Question: I have a GridView that I am using to display some contents:
'''
<asp:GridView ID="GridView1" AllowSorting="True" OnSorting="GridView1_Sorting" ClientIDMode="Static" runat="server" AutoGenerateColumns="False" EmptyDataText="No PDF was generated" OnRowCreated="GridView1_RowCreated">
<Columns>
<asp:BoundField DataField="Text" HeaderText="File Name" SortExpression="FileName" >
<HeaderStyle Width="15%" />
</asp:BoundField>
<asp:BoundField DataField="Value" HeaderText="File Modified Date" SortExpression="FileDate" >
<HeaderStyle Width="25%" />
</asp:BoundField>
<asp:TemplateField>
<ItemTemplate>
<asp:LinkButton ID="lnkDownload" Text="Download" runat="server" CommandArgument='<%# Container.DataItemIndex %>' OnClick="DownloadFile" />
</ItemTemplate>
<HeaderStyle Width="15%" />
</asp:TemplateField>
<asp:TemplateField>
<ItemTemplate>
<asp:LinkButton ID="lnkView" Text="View in Browser" CommandArgument='<%# Container.DataItemIndex %>' OnClientClick="window.document.forms[0].target='blank';" runat="server" OnClick="ViewFile" />
</ItemTemplate>
<HeaderStyle Width="35%" />
</asp:TemplateField>
<asp:TemplateField>
<ItemTemplate>
<asp:ImageButton runat="server" ToolTip="Delete File" ID="lnkDelete" OnClientClick="confirmUser()" OnClick="DeleteFile" CommandArgument='<%# Container.DataItemIndex %>' ImageUrl="~/delete.png" Width="50px" Height="50px" />
</ItemTemplate>
<HeaderStyle Width="15%" />
</asp:TemplateField>
</Columns>
</asp:GridView>
'''
Which displays the following:

As you can see the second and the fourth column is too small. So I added the following code-behind to solve the issue:
'''
protected void GridView1_RowDataBound(object sender, System.Web.UI.WebControls.GridViewRowEventArgs e)
{
if (e.Row.RowType == DataControlRowType.Header)
{
TableCell cell0 = e.Row.Cells[0];
cell0.Width = new Unit("35%");
TableCell cell1 = e.Row.Cells[1];
cell1.Width = new Unit("20%");
TableCell cell2 = e.Row.Cells[2];
cell2.Width = new Unit("15%");
TableCell cell3 = e.Row.Cells[3];
cell3.Width = new Unit("15%");
TableCell cell4 = e.Row.Cells[4];
cell4.Width = new Unit("15%");
}
}
'''
But the result is still the same. How can I modify/add to my code so that the first column is smaller and the second and the fourth column is stretched out to ensure the contents are shown correctly?
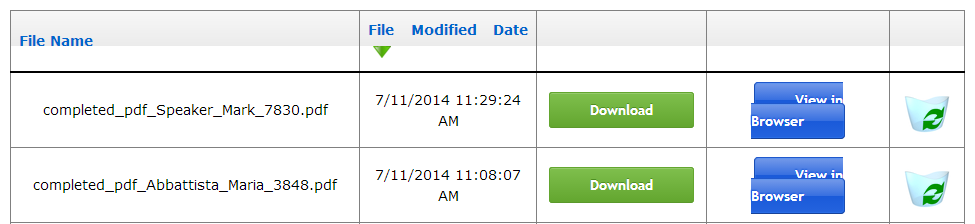
Answer: I was able to solve it this way:
I changed my first '<asp:BoundField />' to this:
'''
<asp:BoundField DataField="Text" HeaderText="File Name" SortExpression="FileName" ItemStyle-CssClass="checkIt"></asp:BoundField>
'''
And added the following 'CSS':
'''
.checkIt {
width: 30%;
word-break: break-all;
word-wrap: break-word;
}
'''